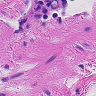
Metastatic tissue present: no